Interaction volume radius: 5 \u00c5
Interaction volume height: 25 \u00c5
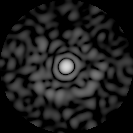
Disorder parameter: 0.8745